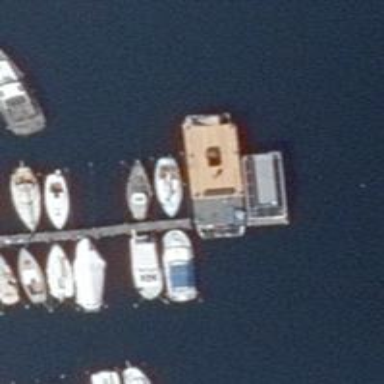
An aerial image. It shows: Man-made pier.